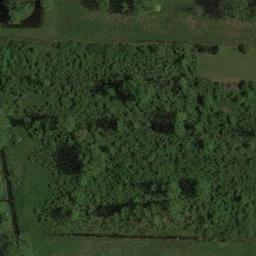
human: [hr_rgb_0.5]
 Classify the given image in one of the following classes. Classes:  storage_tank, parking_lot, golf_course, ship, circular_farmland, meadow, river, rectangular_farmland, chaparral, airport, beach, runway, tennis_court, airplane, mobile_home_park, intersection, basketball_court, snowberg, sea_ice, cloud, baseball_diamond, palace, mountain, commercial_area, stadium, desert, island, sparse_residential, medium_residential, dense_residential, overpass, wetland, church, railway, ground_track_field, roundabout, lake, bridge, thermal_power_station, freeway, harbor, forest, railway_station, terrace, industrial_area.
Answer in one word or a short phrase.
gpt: meadow